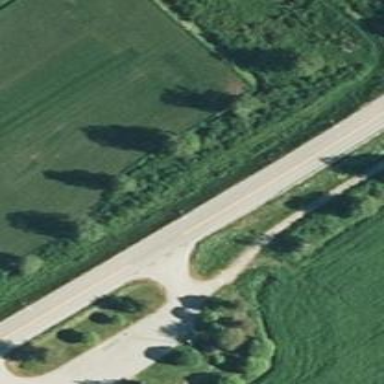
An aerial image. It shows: Asphalt road classified as trunk highway.